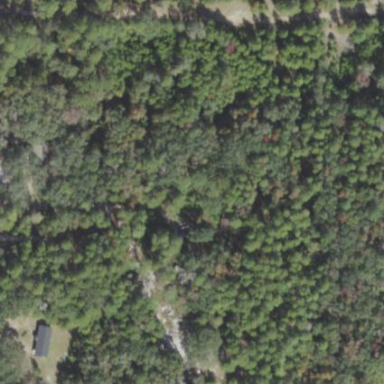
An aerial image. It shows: Mixed woodland area with various types of leaves.